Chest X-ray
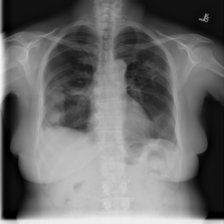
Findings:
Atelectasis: negative
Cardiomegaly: negative
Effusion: positive
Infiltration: positive
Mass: negative
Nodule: negative
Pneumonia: negative
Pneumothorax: negative
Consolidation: negative
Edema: negative
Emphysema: negative
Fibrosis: negative
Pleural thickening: negative
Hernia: negative